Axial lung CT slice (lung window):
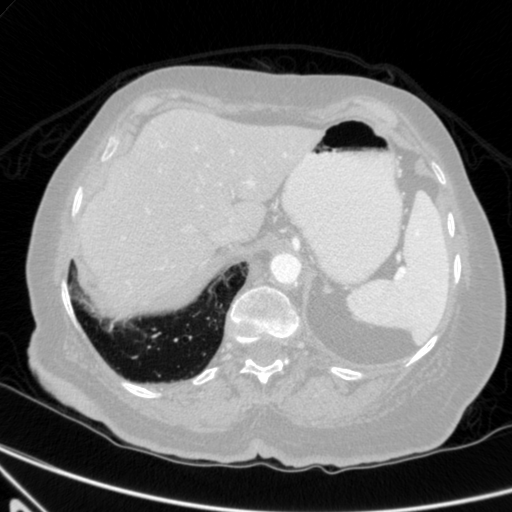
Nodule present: no